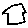
Label: house